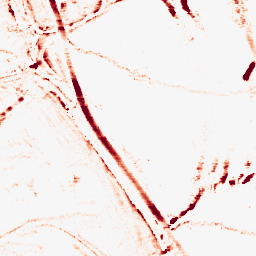
Category: morphological
Decomposition family: morphological_rect
Decomposition parameters: operation: opening
width: 10
height: 5
Upsampling method: sinc_blackman
Upsampling parameters: scale: 8
kernel_size: 16
Upsampling scale: 8